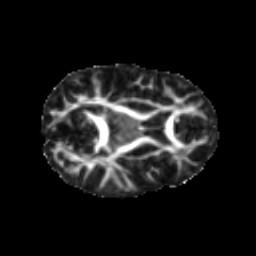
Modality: FA
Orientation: axial
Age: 12
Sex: female
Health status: ill
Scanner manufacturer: ge
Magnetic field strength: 3 T
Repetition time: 6.752 s
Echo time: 0.079 s